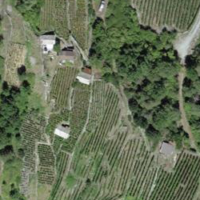
EUNIS habitat code: 44
Species observed at this site:
Betula pendula